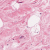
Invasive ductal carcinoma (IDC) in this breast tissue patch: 0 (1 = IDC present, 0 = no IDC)